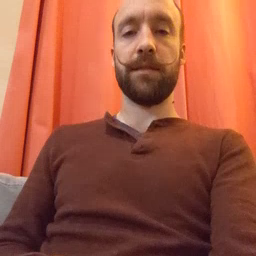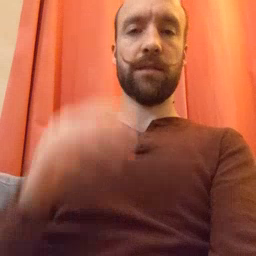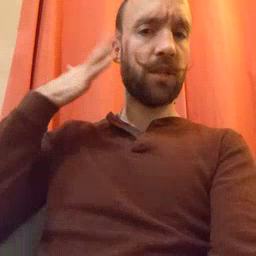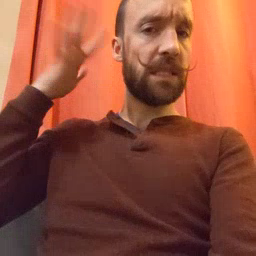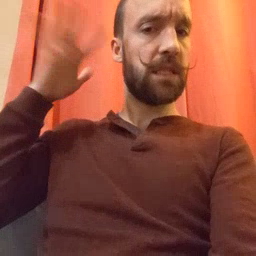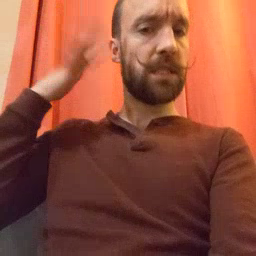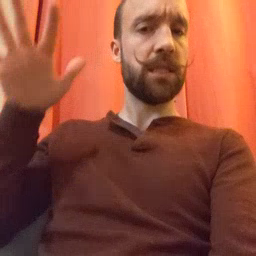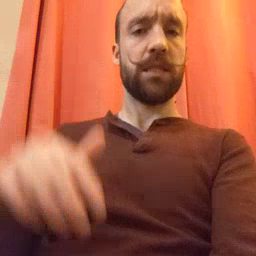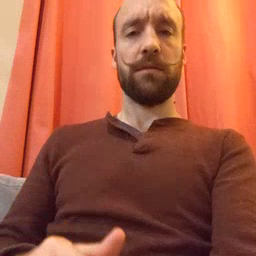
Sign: noisy